Question: This is mybb_reputation table

I want to fetch number of row(s) 'rid' if the sum of 'reputation' of all these rows reaches to 3. For example in this case (please see the image above) if I run a query it should either return rid 1, 2 and 3 (so the total reputation becomes 3) or either it returns only rid 5 because its reputation is exactly equals to 3
I've tried running this query;
'''
SELECT * FROM mybb_reputation WHERE SUM(reputation) = 3;
'''
but due to limited knowledge in MySQL its showing error e.g.: #1111 - Invalid use of group function
Please help!
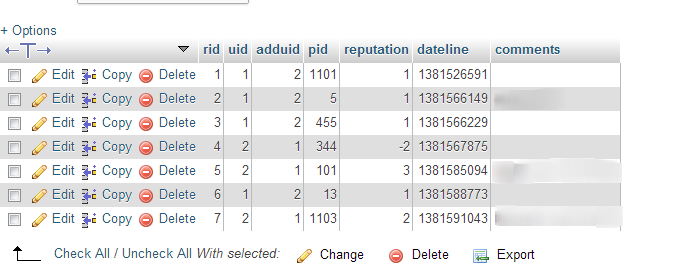
Answer: Try this
'''
SELECT * FROM mybb_reputation GROUP BY rid HAVING SUM(reputation) = 3 ORDER BY RAND() LIMIT 1;
'''